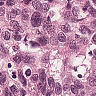
Metastatic tissue present: yes